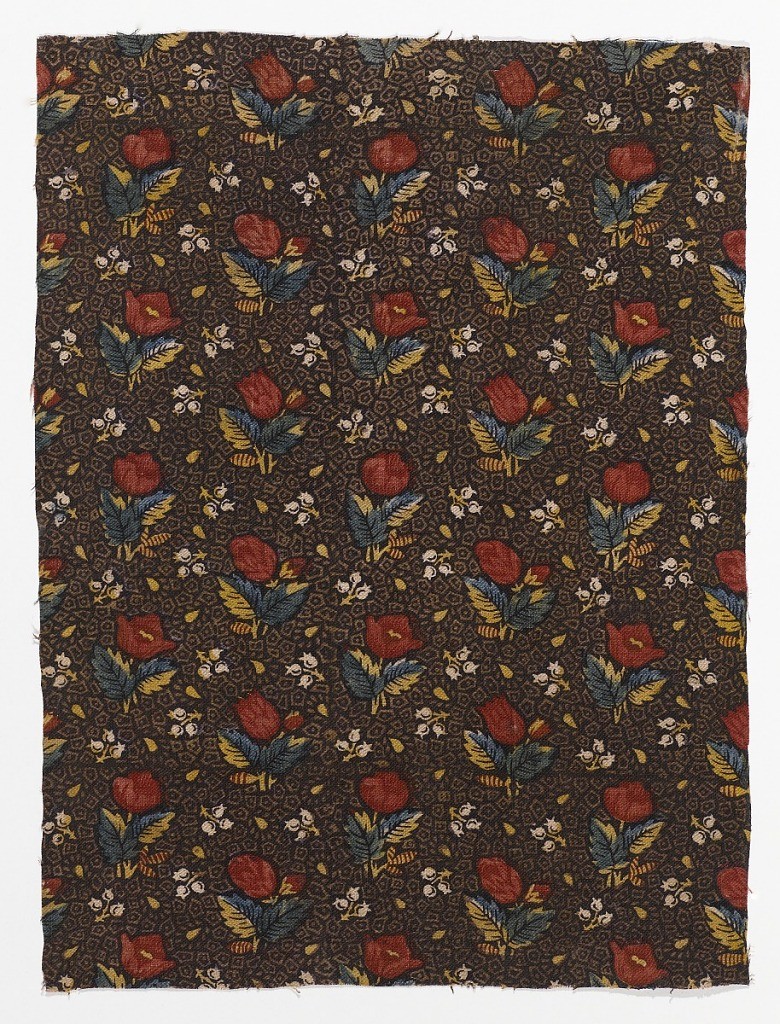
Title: Textile
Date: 1750–99
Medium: linen warp, cotton weft Technique: block printed (two reds, two purples, blue and yellow) on 1/2 twill
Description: Directional allover pattern of flowers surrounded by small dotted shapes on a deep purple background.